Current action and preconditions to check: path_clear

Your task: For each precondition in the list above, predict whether it will hold at this action.

Consider the current scene as observed from the mobile robot's camera, and analyze the predicted future states of all dynamic agents (e.g., people, animals, vehicles, or any moving entities) within the NEXT SECOND.

IMPORTANT: Only answer "very likely" if you are absolutely certain—based on strong, clear evidence—that a dynamic agent will violate the precondition in the predicted future state. Do NOT answer "very likely" for unlikely, ambiguous, or low-probability risks.

Ask yourself for each precondition: Is there a high probability, with clear and convincing evidence, that the predicted future states of any dynamic agent will interfere with the predicted future state of the currently executing action within the NEXT SECOND, causing that precondition to fail?

Assess the risk level based on these predictions. Use "likely" or "very likely" if motions create a clear risk of interference.

Use "neutral" or "improbable" if agents are nearby but their predicted paths are clearly diverging or non-conflicting.

Failure Risk Categories: "very improbable", "improbable", "neutral", "likely", "very likely"

Answer Format: Output ONLY the probability_of_failure value from these categories: "very improbable", "improbable", "neutral", "likely", "very likely"

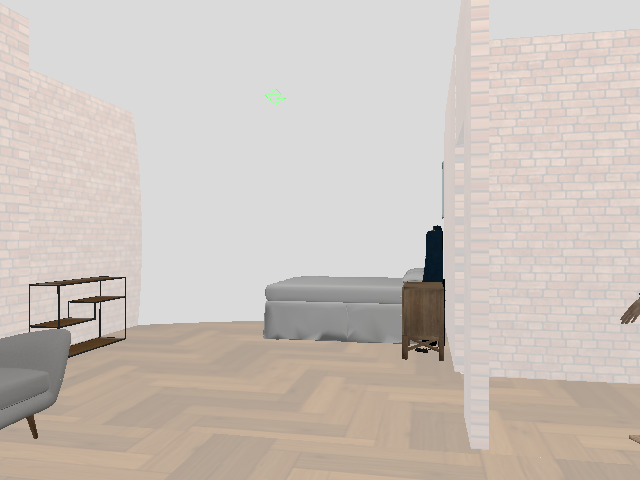

Answer: very improbable